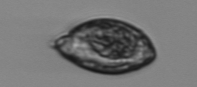
Label: Katodinium_or_Torodinium